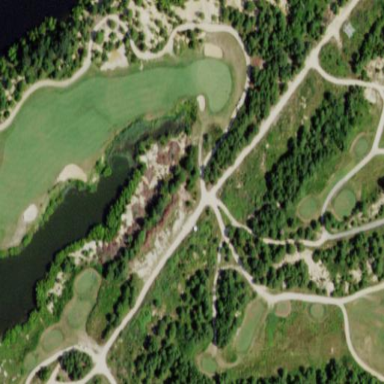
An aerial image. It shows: Grassy area designated as golf fairway.